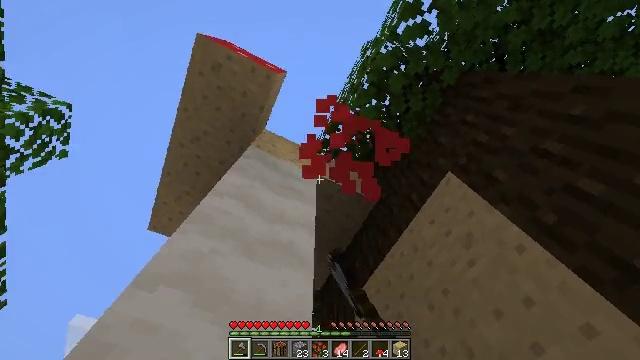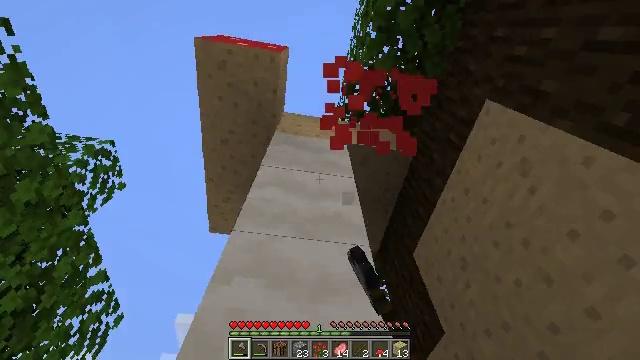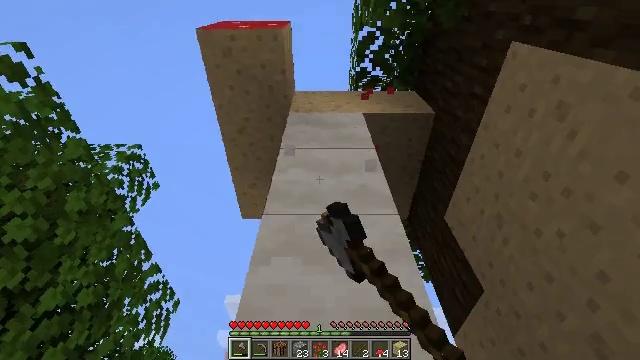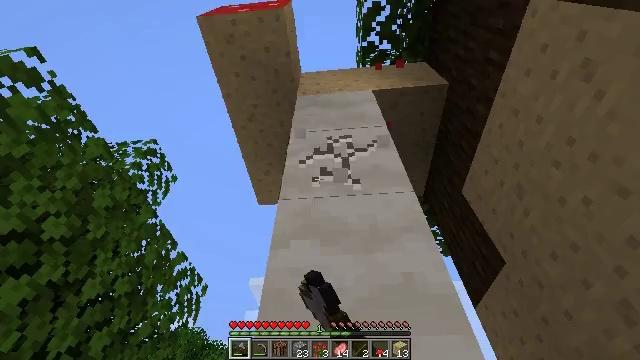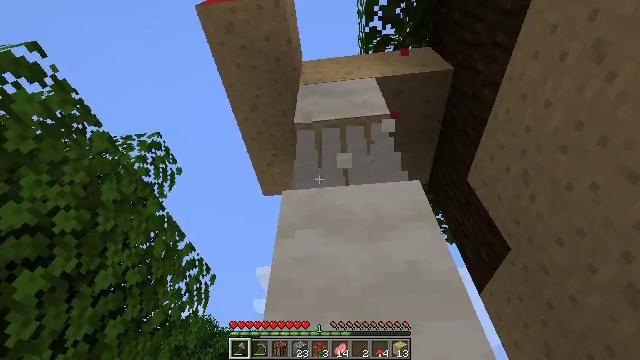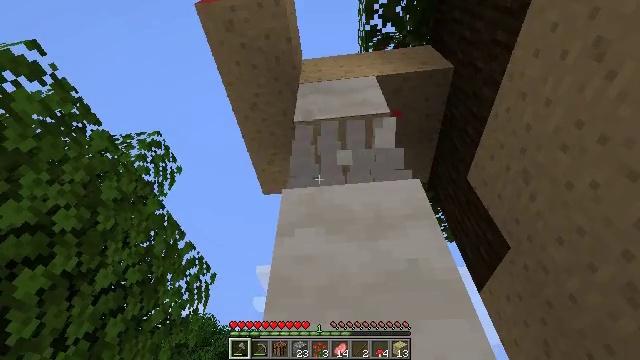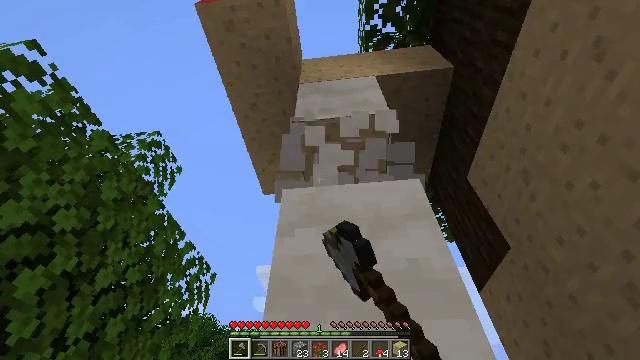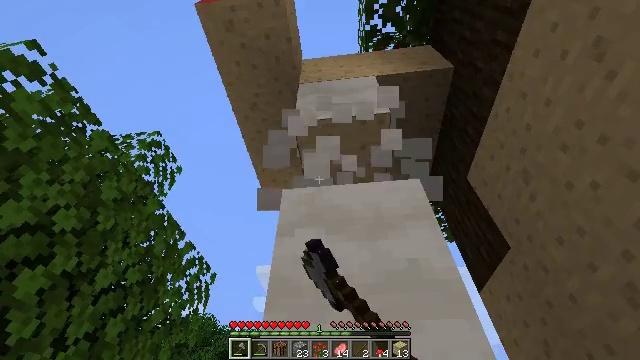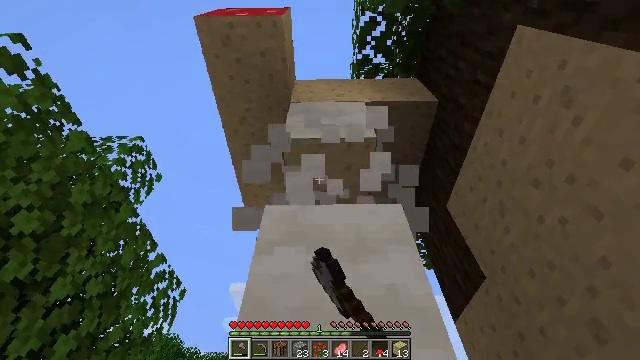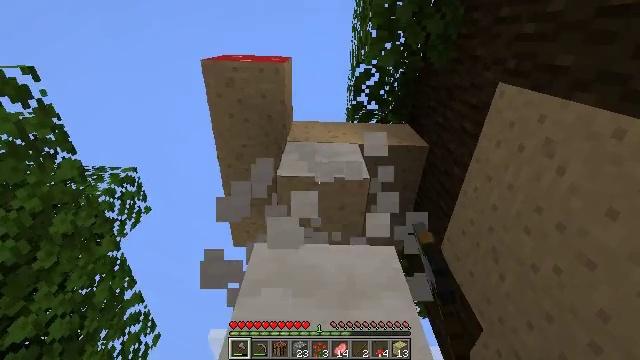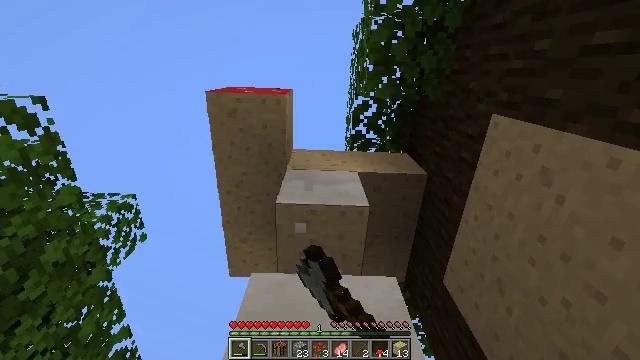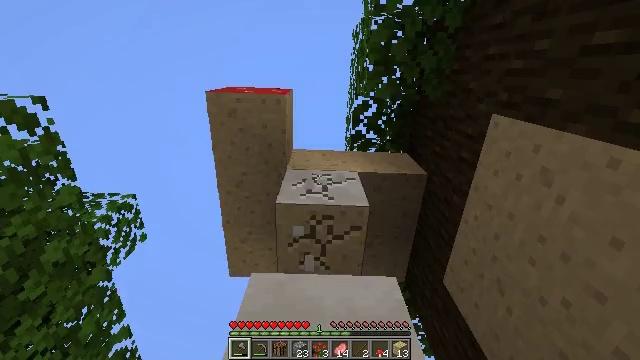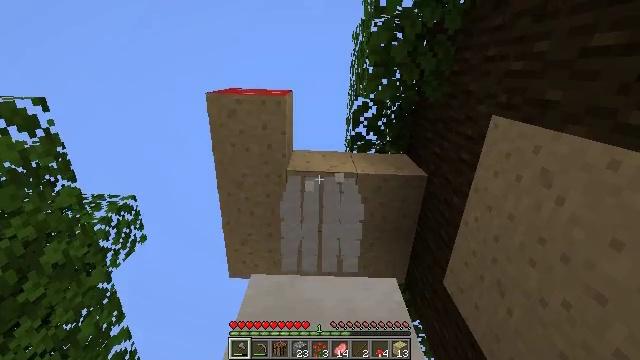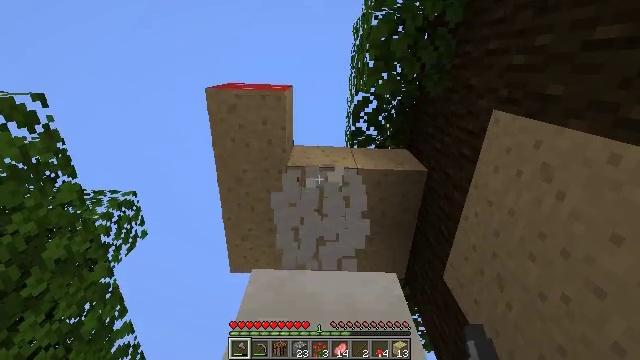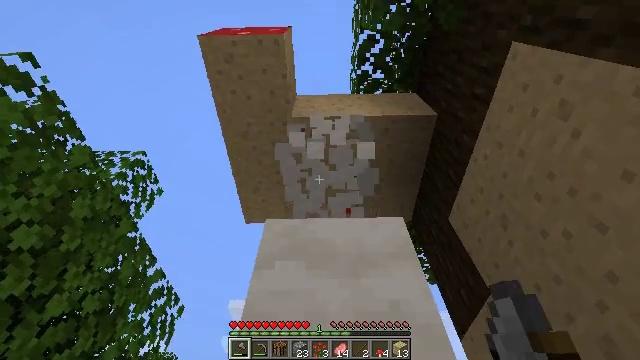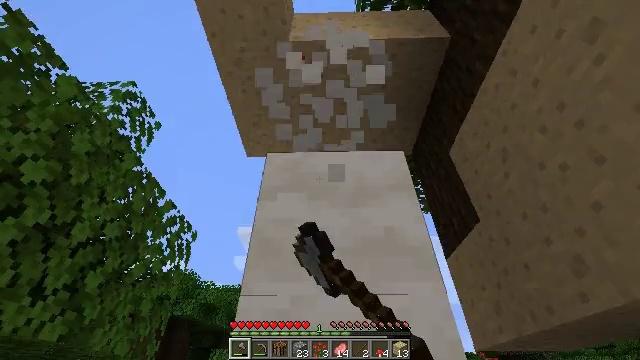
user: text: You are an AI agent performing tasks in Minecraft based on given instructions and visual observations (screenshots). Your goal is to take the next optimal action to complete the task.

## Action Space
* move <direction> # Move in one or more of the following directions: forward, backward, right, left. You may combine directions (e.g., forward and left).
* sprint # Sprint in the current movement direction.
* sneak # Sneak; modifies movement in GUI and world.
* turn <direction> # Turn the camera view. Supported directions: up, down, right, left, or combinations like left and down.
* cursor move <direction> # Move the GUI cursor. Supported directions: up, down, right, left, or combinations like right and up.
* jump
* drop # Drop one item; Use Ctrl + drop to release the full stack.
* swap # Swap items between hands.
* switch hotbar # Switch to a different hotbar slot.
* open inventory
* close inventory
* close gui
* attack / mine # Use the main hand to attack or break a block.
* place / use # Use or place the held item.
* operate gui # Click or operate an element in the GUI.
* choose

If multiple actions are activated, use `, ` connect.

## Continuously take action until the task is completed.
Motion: motion action
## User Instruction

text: Harvest the mushroom stem for materials.
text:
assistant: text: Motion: turn left and down, attack / mine
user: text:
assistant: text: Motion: turn left and down, attack / mine
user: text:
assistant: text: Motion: turn left and down, attack / mine
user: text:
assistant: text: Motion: turn left and down, attack / mine
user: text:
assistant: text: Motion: attack / mine
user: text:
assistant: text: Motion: attack / mine
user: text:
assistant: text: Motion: attack / mine
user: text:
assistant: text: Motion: turn right and up, attack / mine
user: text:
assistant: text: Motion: turn right and up, attack / mine
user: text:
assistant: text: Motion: turn up, attack / mine
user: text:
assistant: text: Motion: attack / mine
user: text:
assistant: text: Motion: attack / mine
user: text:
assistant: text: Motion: turn down, attack / mine
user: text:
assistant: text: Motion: turn left and down, attack / mine
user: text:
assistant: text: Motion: turn down, attack / mine
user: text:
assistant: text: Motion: turn down, attack / mine
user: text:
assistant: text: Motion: turn down, attack / mine
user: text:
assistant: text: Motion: turn down, attack / mine
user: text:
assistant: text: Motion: turn down, attack / mine
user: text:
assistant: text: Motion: turn down, attack / mine
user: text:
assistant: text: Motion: turn down, attack / mine
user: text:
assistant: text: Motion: turn down, attack / mine
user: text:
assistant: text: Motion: turn down, attack / mine
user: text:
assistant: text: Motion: turn down, attack / mine
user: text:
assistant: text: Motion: turn down, attack / mine
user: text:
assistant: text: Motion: turn down, attack / mine
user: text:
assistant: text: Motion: turn down, attack / mine
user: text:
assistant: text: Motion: attack / mine
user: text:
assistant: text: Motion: turn left and up, attack / mine
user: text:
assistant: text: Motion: turn left and up, attack / mine